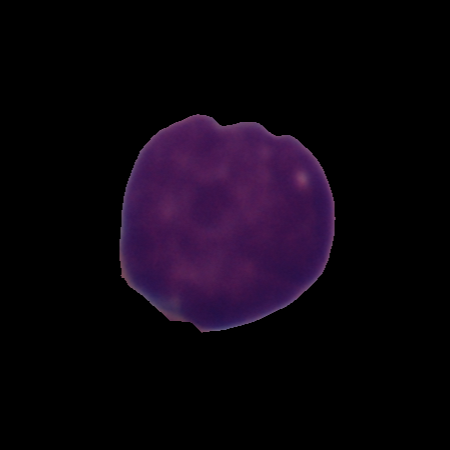
Label: cancer